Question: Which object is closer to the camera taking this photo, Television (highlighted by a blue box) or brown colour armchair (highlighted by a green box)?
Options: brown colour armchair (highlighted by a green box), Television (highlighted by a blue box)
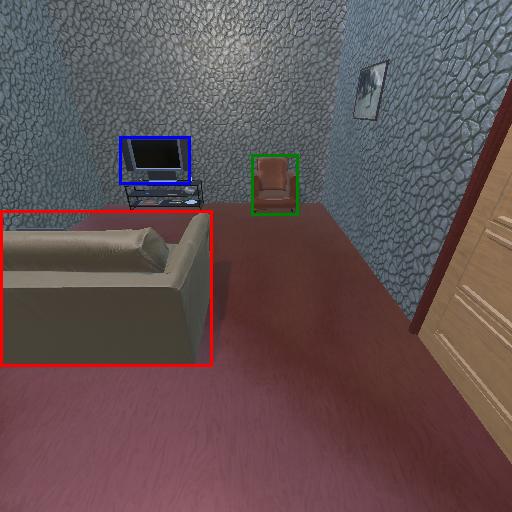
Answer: brown colour armchair (highlighted by a green box)